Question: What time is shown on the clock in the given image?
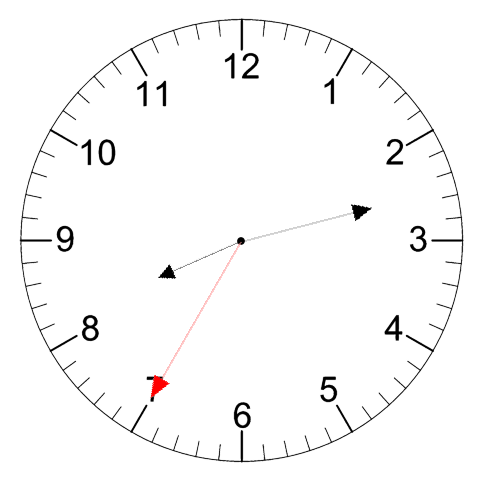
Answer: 08:12:35